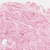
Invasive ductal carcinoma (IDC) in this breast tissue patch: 0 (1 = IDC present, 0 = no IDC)